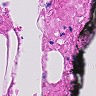
Metastatic tissue present: no